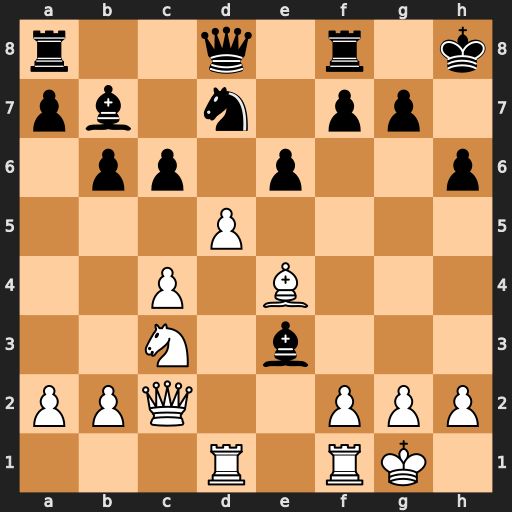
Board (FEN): r2q1r1k/pb1n1pp1/1pp1p2p/3P4/2P1B3/2N1b3/PPQ2PPP/3R1RK1
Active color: w
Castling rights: -
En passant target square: -
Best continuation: dxc6 Bxc6 Bxc6